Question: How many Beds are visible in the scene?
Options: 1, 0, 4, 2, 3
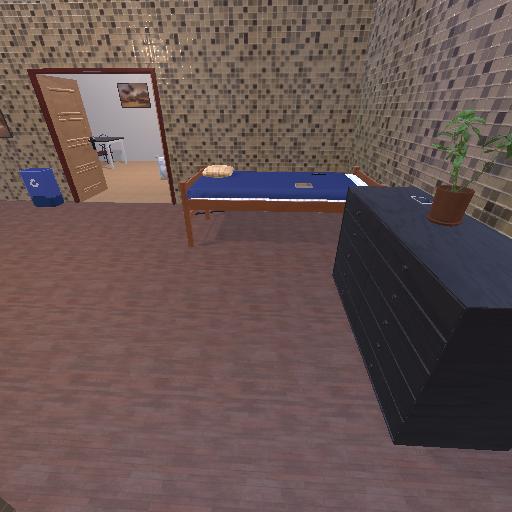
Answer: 1